Question: I have a couple of windows server instances running on Amazon EC2 and would like to make them a bit more fault tolerant by running a duplicate instance with load balancers.
The problem is the specific data, as an example it does no good to fail over from one web server to another web server if the contents of the document root i.e. C:/htdocs/ (Apache) or C:/Repositories (VisualSvn Server) are not identical.
Is there a way to share a volume across two or more instances?
My idea is share folder between EC2 istances:

I read it's not possible to attach the same EBS volume to multiple instances. I believe also AWS is not NFS friendly either in case I want to mount them across NFS.
And finally, I've also checked S3 bucket mounted with s3fs but I found out it's not a good option too.
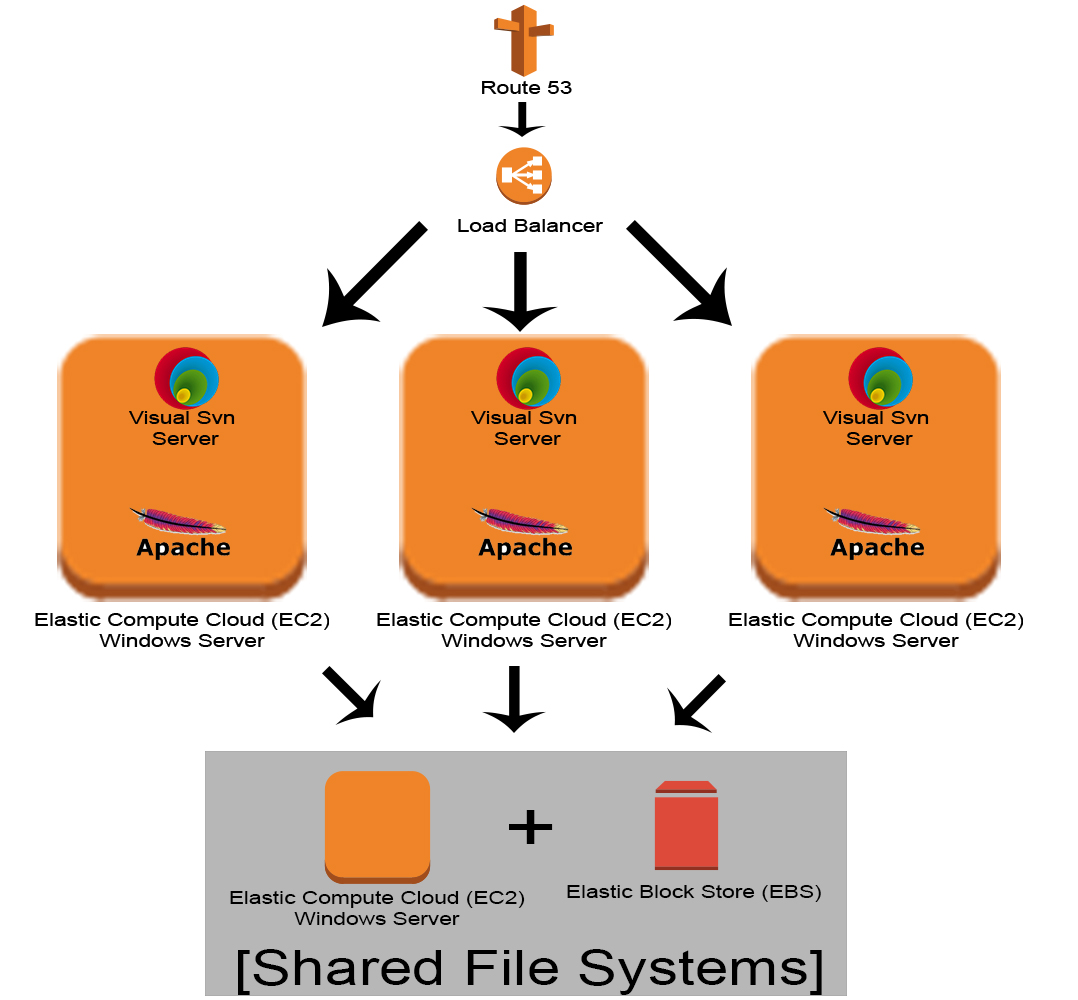
Answer: You are right, at the moment it is not possible to add an EBS volume to multiple instances. To create a common storage for all instances, there are options like NFS, mounting S3 buckets or using a distributed cluster filesystem like GlusterFS.
However in most cases you can simplify your setup. Try to offload static assets to another (static) domain or even host it on an website-enabled S3 bucket. This way you only have to care about the dynamic application logic or scripts on your app servers.
Also try to use some automated deployment and/or configuration management tools. With these you can for example create new machines easily, or you can use them to deploy the latest code on your machines.